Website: lowes
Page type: delivery-shipping
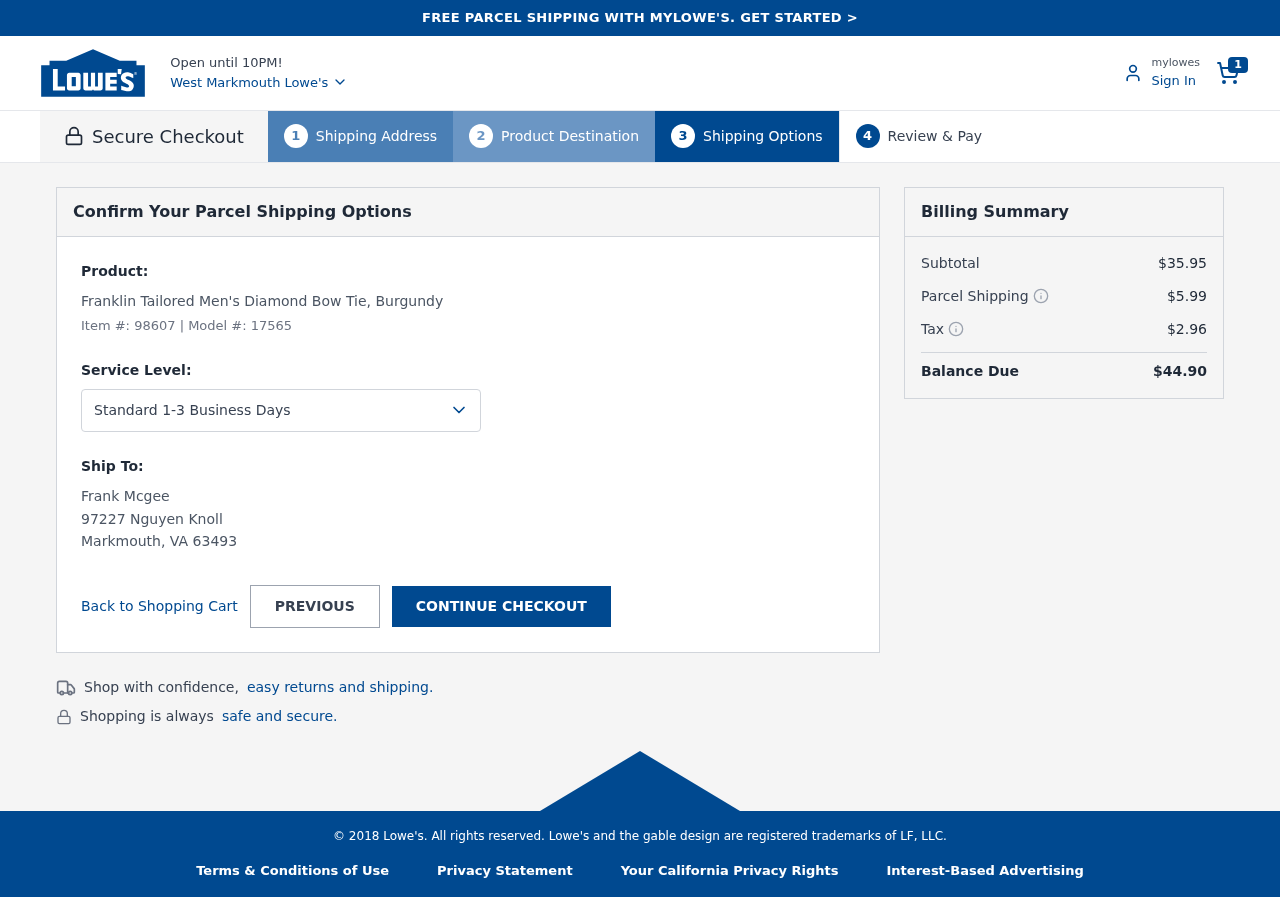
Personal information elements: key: PII_CITY
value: Markmouth
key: PII_CITY_STATE_ZIP
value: Markmouth, VA 63493
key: PII_FULLNAME
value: Frank Mcgee
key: PII_STREET
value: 97227 Nguyen Knoll
Product elements: key: PRODUCT1_NAME
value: Franklin Tailored Men's Diamond Bow Tie, Burgundy
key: PRODUCT1_ITEM_NUMBER
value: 98607
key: PRODUCT1_MODEL_NUMBER
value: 17565
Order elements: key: ORDER_NUM_ITEMS
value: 1
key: ORDER_SUBTOTAL
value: $35.95
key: ORDER_SHIPPING_COST
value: $5.99
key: ORDER_TAX
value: $2.96
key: ORDER_TOTAL
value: $44.90